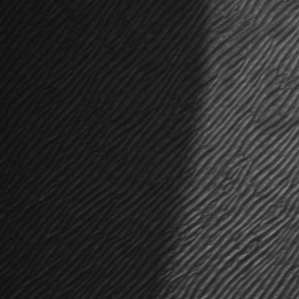
Label: frost